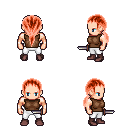
a pixel art fantasy rpg character, male body template, human, light skin, brown sleeveless shirt, white pants, red ponytail hairstyle, maroon shoes, dagger, four views (front, back, left, right), 2x2 character sprite sheet, small pixel art, hard edges, no anti-aliasing